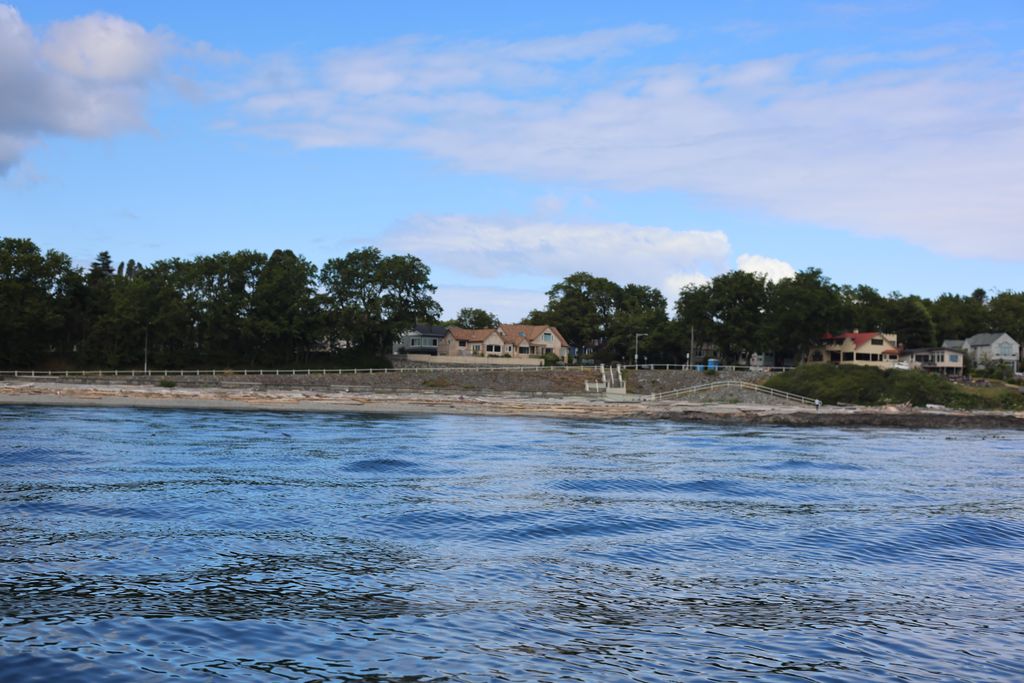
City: victoria